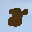
Label: 8